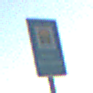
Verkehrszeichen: Wasserschutzgebiet
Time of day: SunriseSunset
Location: Outdoor (Nature)
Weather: Clear
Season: NotSpecified
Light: Natural